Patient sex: M
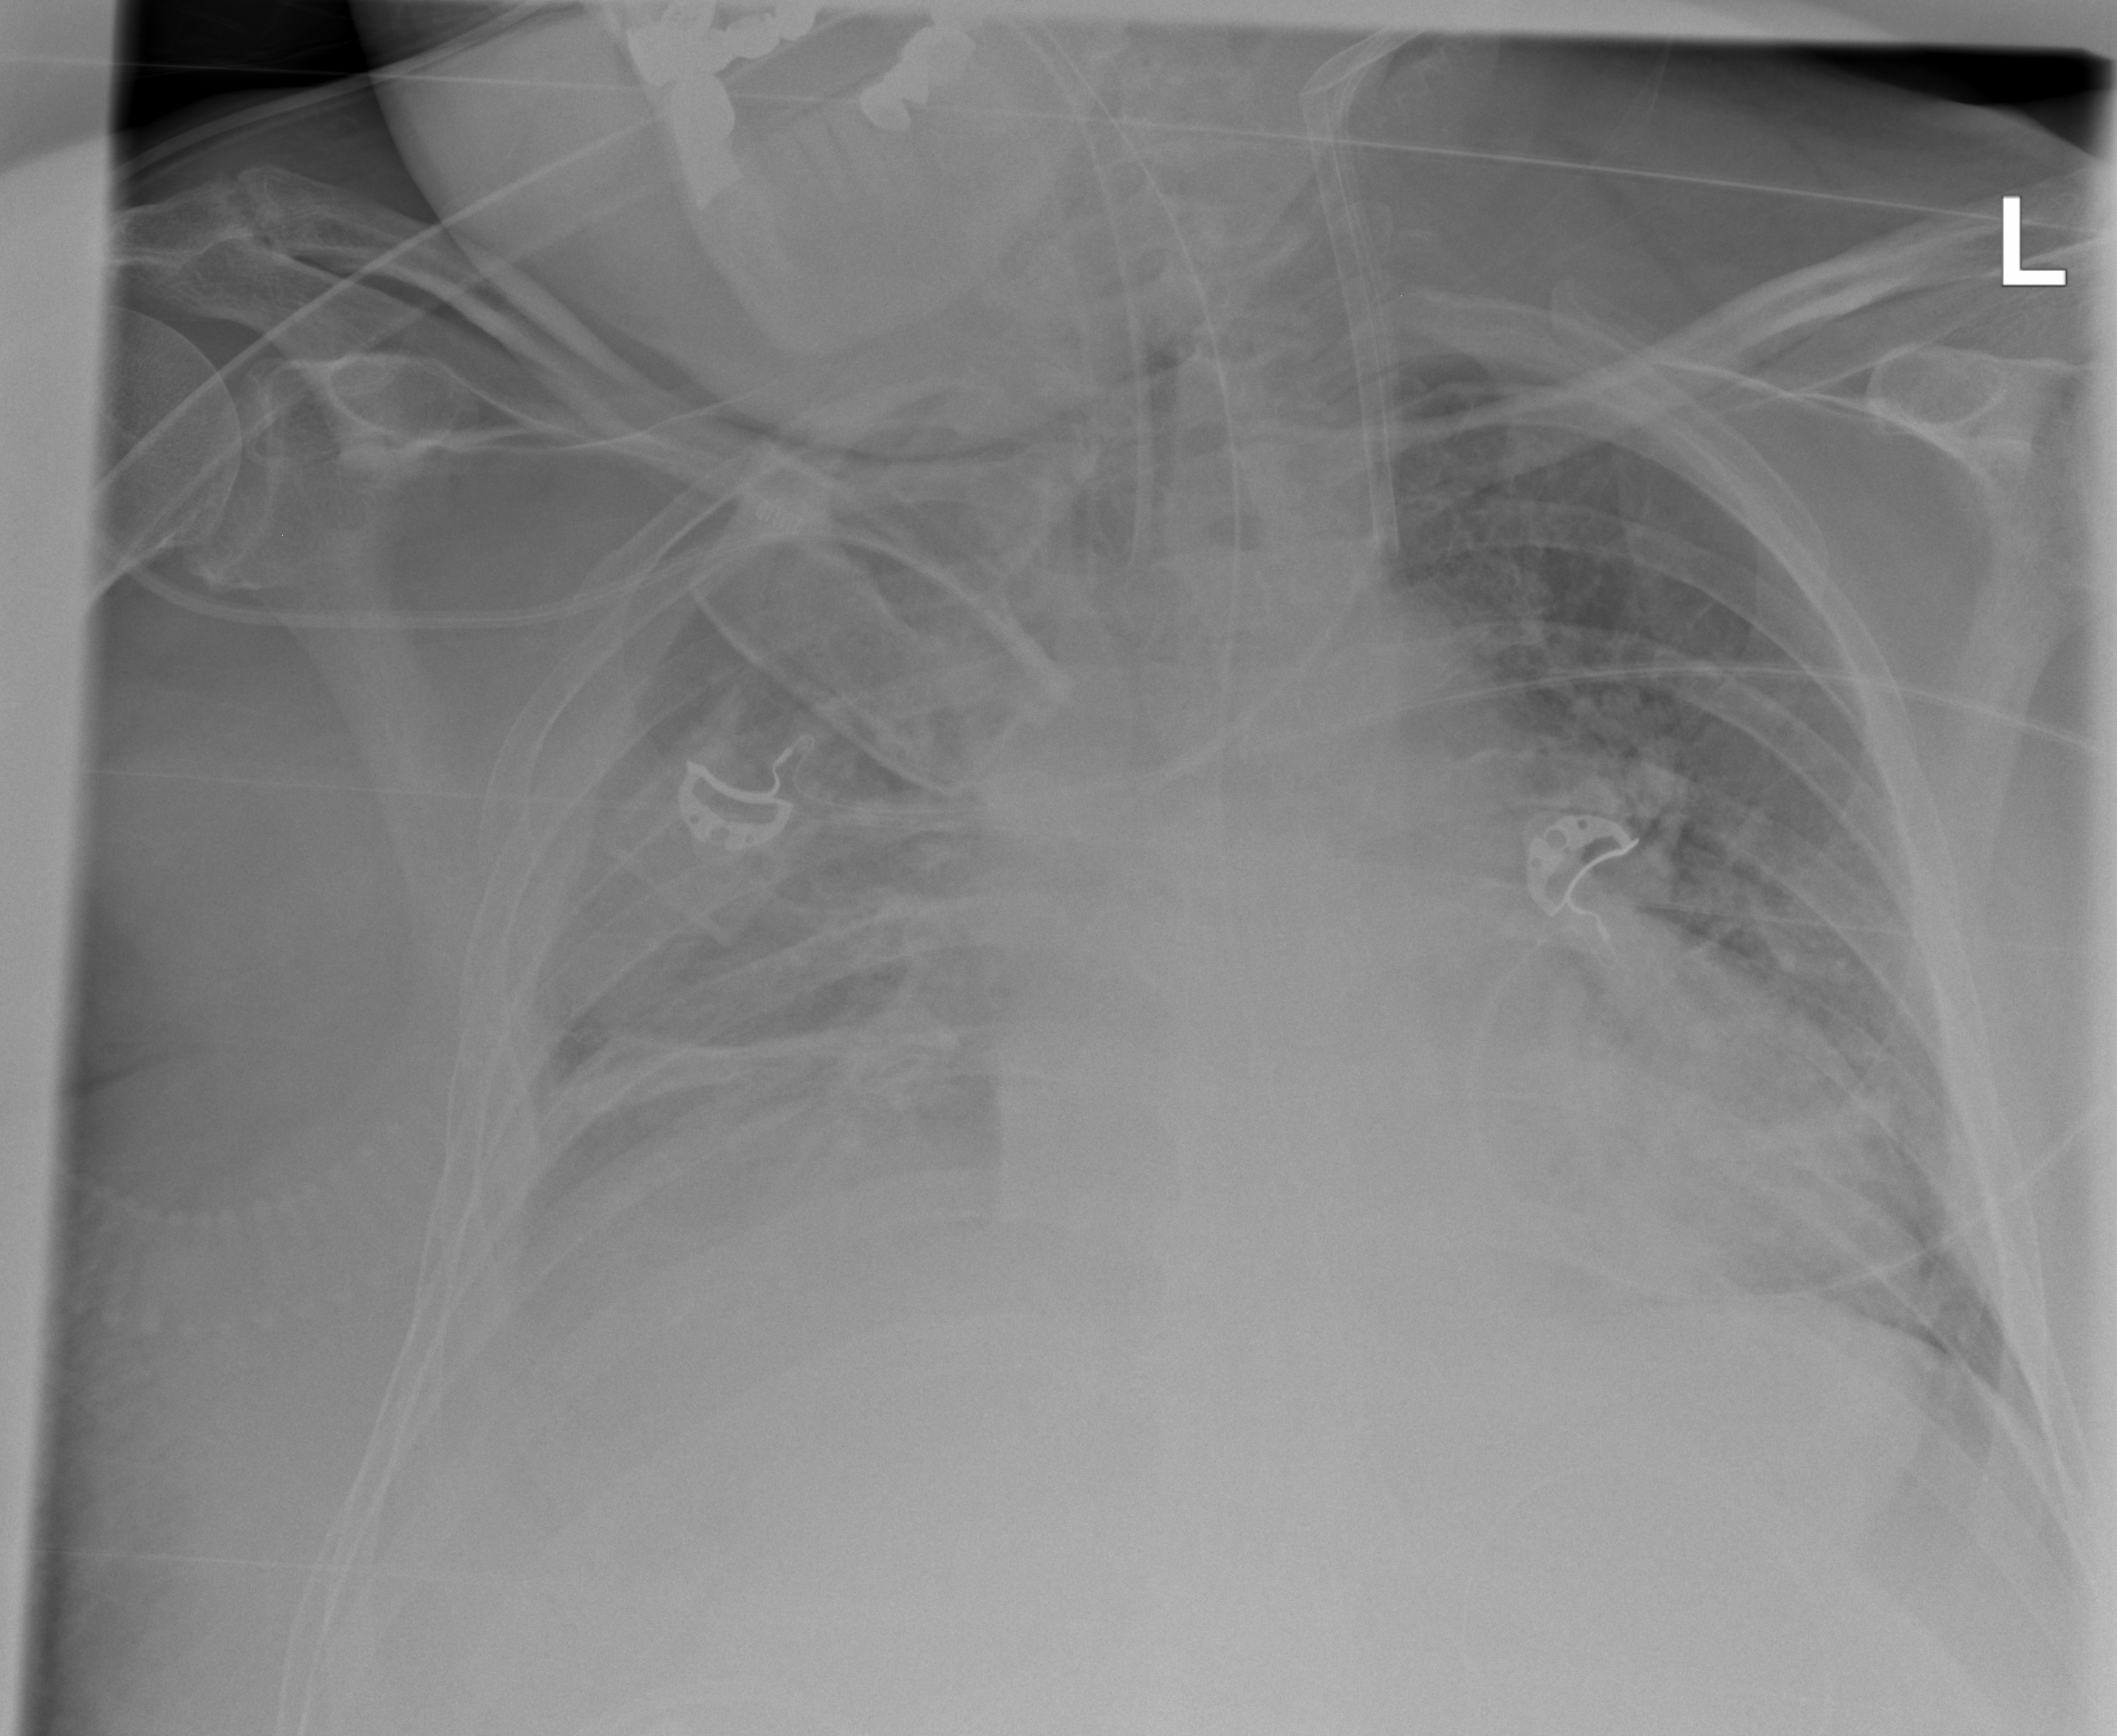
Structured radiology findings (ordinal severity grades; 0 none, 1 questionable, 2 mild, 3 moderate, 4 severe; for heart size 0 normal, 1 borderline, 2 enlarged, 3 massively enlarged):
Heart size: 2
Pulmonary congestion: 2
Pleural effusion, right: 2
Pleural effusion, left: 0
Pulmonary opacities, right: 2
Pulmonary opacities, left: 2
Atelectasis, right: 2
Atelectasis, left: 2